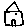
Label: house